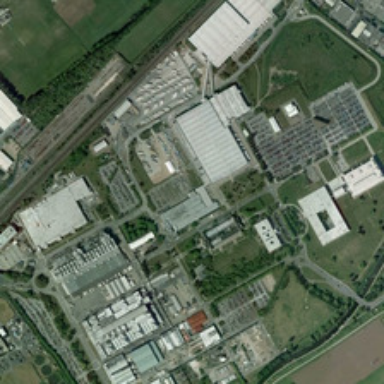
Many trees are planted around the factory .